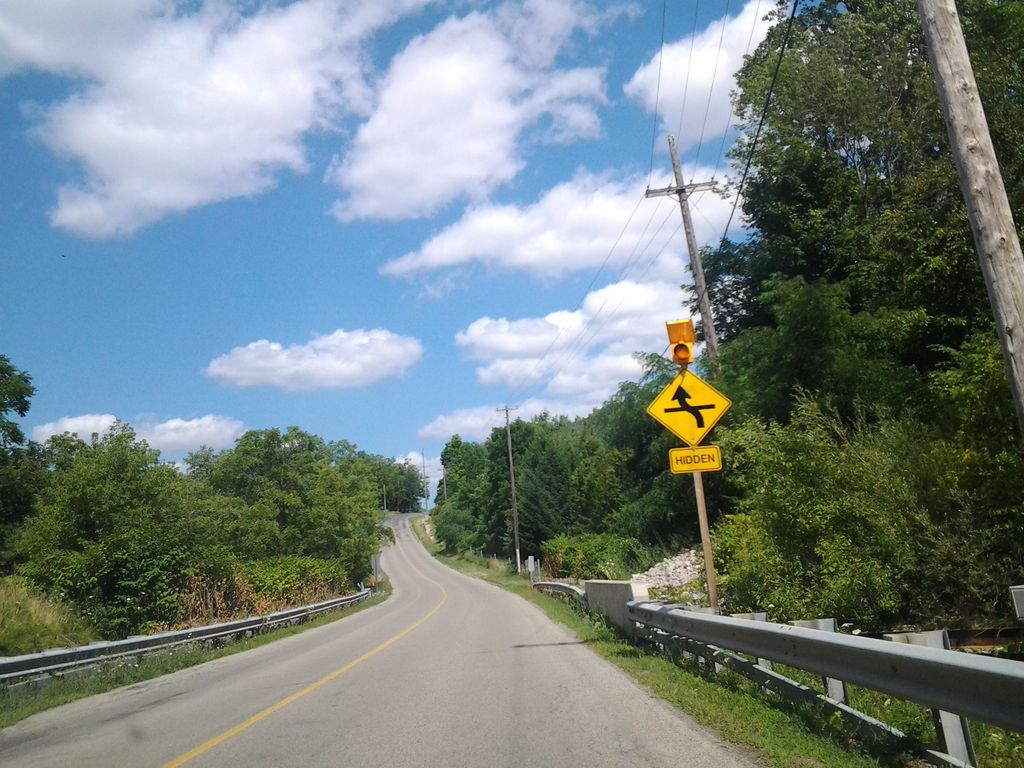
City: hamilton